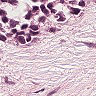
Metastatic tissue present: yes